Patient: sex M, age 21
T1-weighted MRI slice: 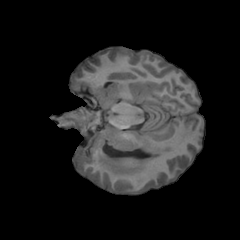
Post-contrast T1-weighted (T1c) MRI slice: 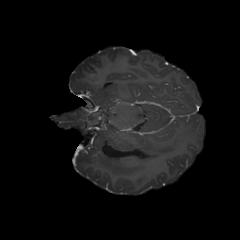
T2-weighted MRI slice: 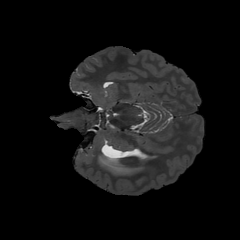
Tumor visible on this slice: yes
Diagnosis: Glioblastoma, IDH-wildtype
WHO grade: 4